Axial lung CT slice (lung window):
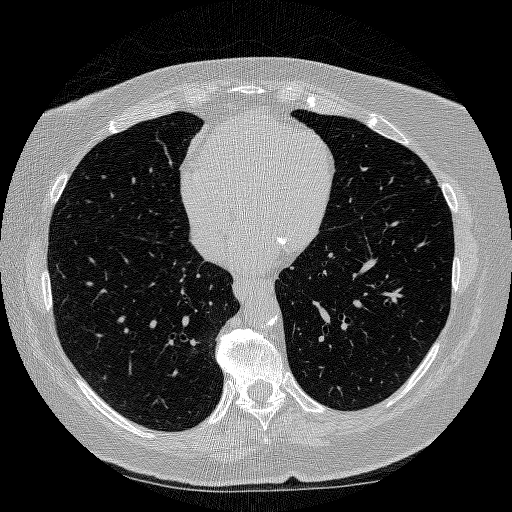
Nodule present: no